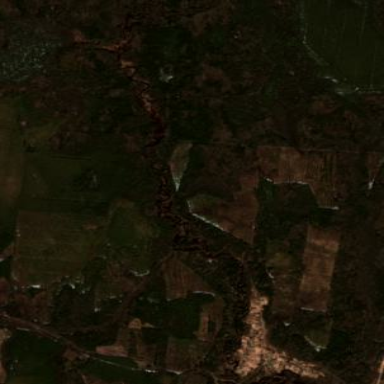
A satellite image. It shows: Clearcut area designated for logging.